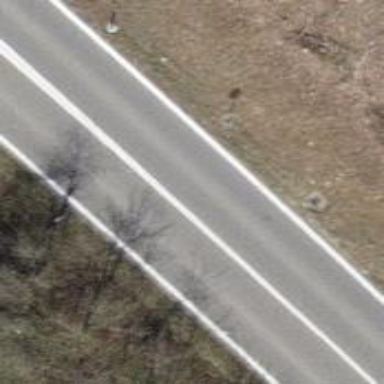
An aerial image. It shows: Primary highway.